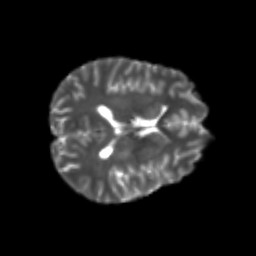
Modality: T2w
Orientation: axial
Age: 24
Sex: male
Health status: healthy
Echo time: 0.074 s